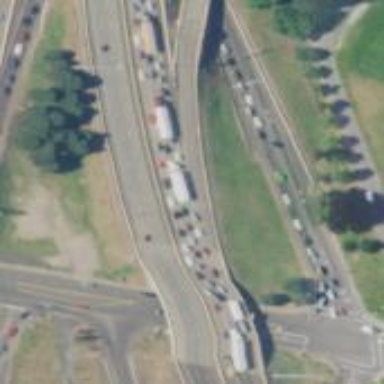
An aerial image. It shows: Motorway junction.